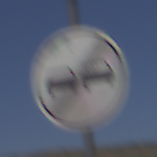
Verkehrszeichen: EndeUeberholverbot
Umgebung: Outdoor, Nature
Tageszeit: MorningAfternoon
Wetter: Clear
Licht: Natural
Jahreszeit: NotSpecified
Kontrast: HighContrast